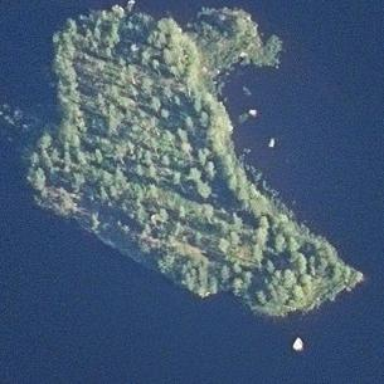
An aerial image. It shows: Islet.